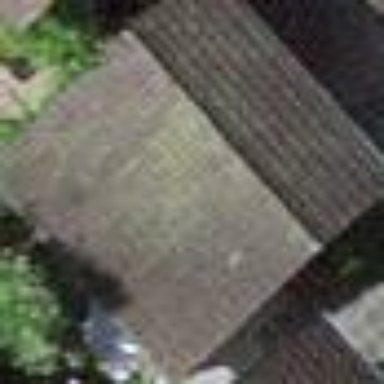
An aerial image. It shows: Group of garages.